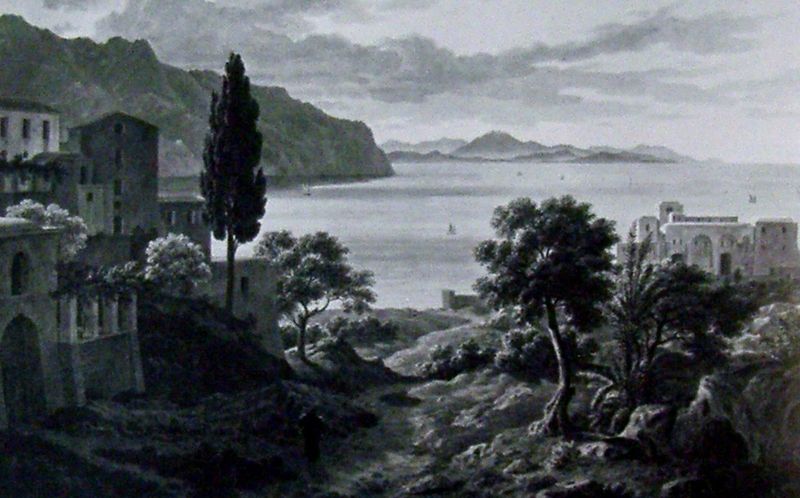
Titel: Küstenlandschaft am Golf von Neapel
Künstler: Leo von Klenze
Standort: Schweinfurt
Institution: Museum Georg Schäfer
Schlagwörter: baum, berg, dunkel, felsen, gemälde, himmel, mann, meer, schatten, wasser, weiß, wolken, bäume, landschaft, see, ufer, äste, abend, fenster, grau, hell, hintergrund, licht, schwarz, säulen, tür, gebäude, haus, weg, architektur, mensch, stein, steine, ferne, horizont, häuser, strauch, weite, busch, büsche, pfad, sträucher, insel, höhle, tal, boot, boote, küste, schiff, schiffe, segel, segelboot, strand, bogen, italien, ort, süden, türen, segelschiff, berge, fels, dorf, monochrom, grisaille, hafen, tor, bucht, segelboote, klippe, steilküste, ortschaft, bögen, ruine, landschadt, orient, torbogen, vulkan, zypresse, felsig, radierung, stich, schwarzweiß, ruinen, arkaden, tore, villa, laubbäume, siedlung, zeder, pinien, pinie, steinhaus, mittelmeer, bauwerk, felden, südlich, mediteran, adria, orien, landschaftmalerei, italieniesche landschaft, yzpresse, gebäude segelboote